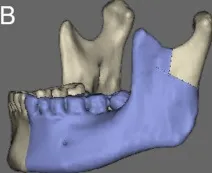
(B) Simulate the range of bone cutting.
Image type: radiology (ct)